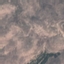
Land use / land cover: HerbaceousVegetation